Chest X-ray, AP view. Patient: 35 years old, sex M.
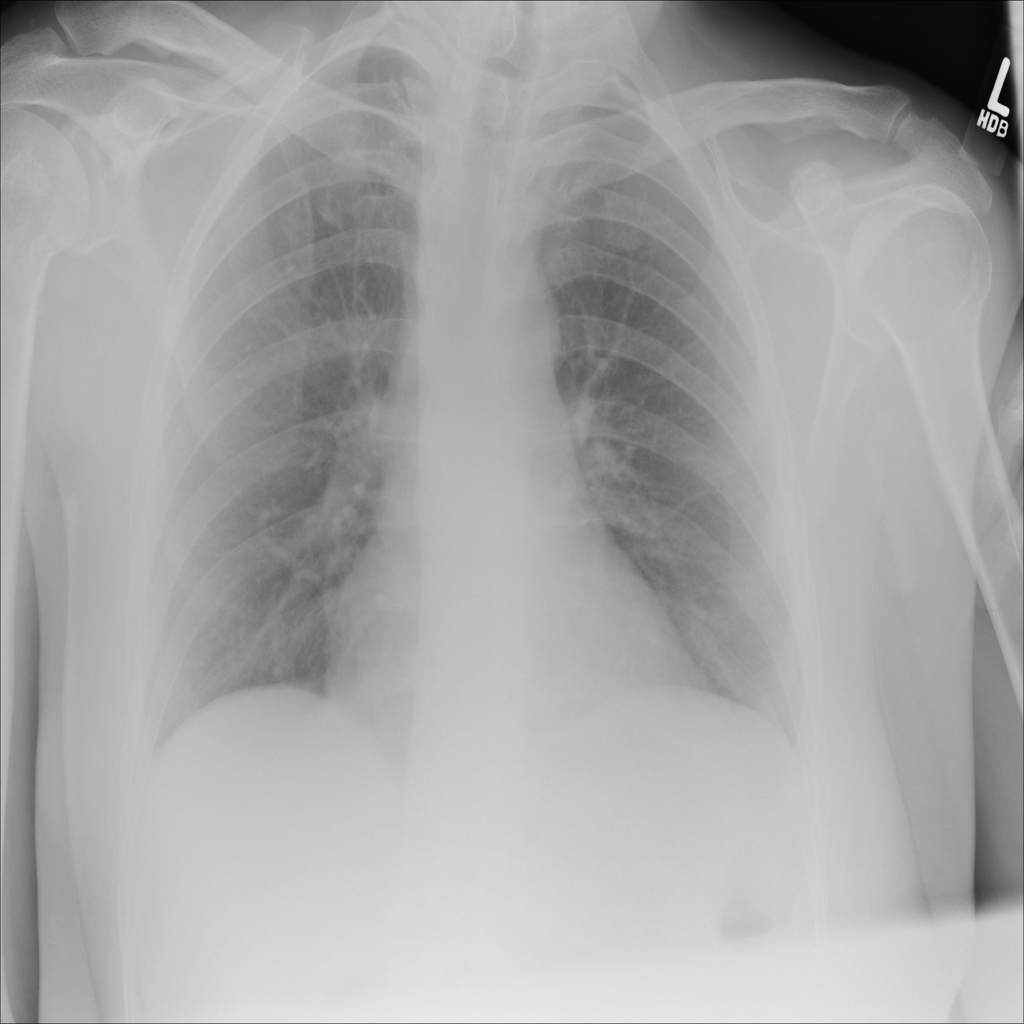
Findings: No Finding